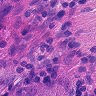
Metastatic tissue present: yes